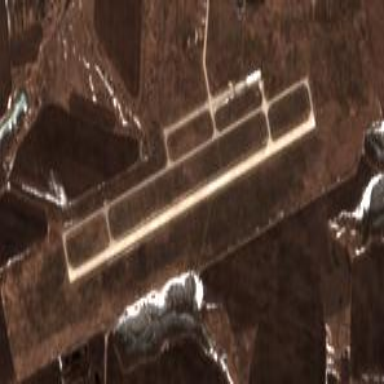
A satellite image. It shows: Aerodrome that serves as military airfield.